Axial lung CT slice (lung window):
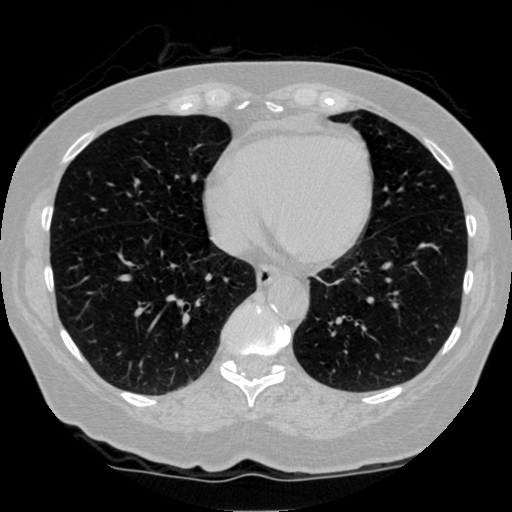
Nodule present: no